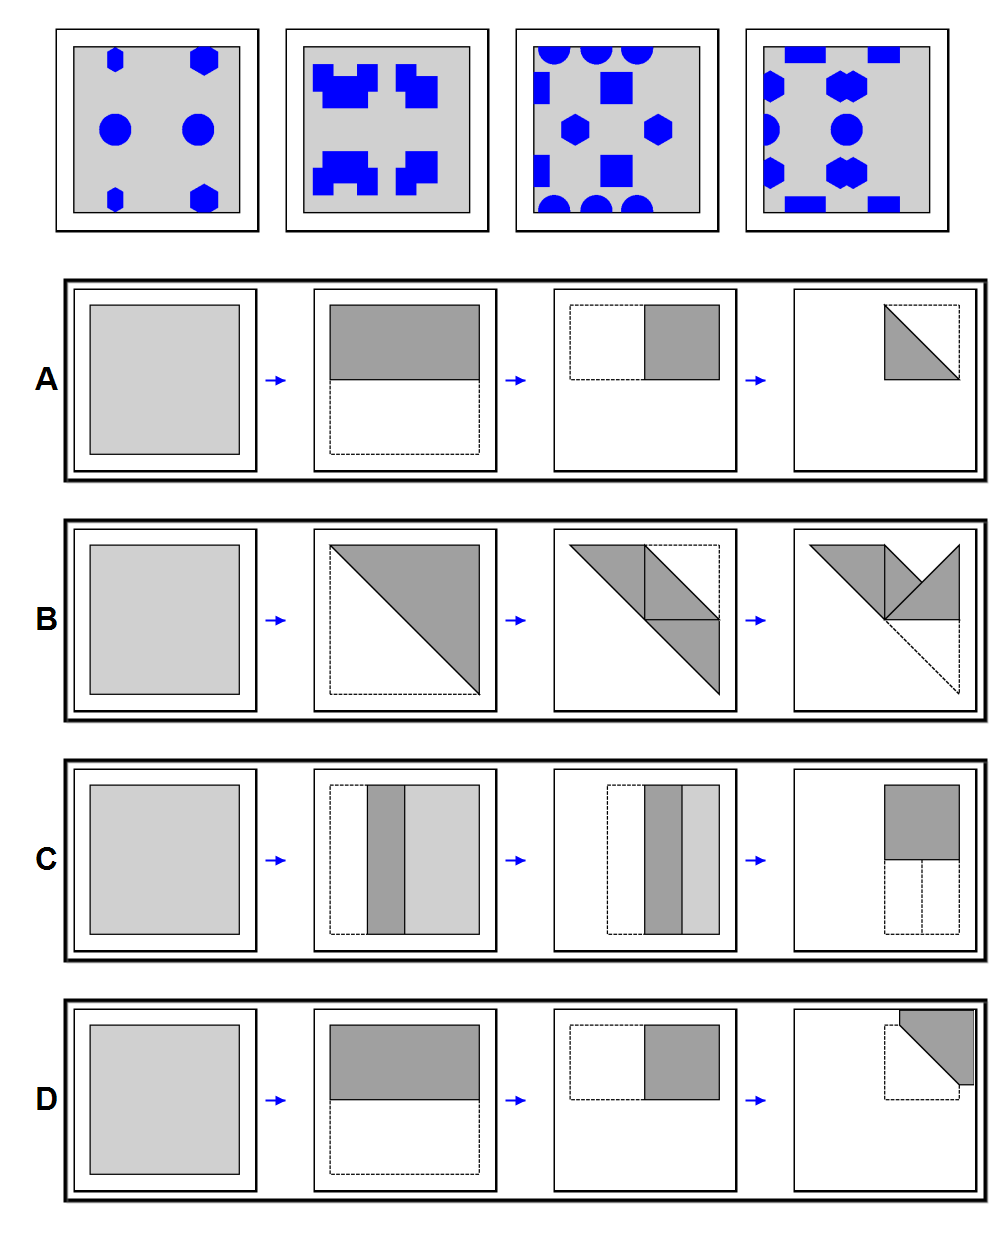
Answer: C